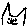
Label: cat